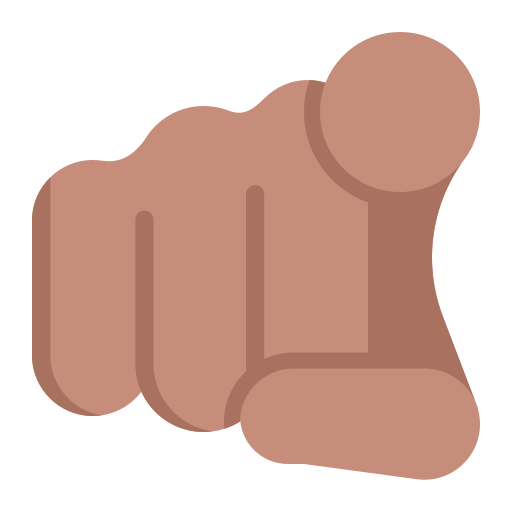
index pointing at the viewer flat